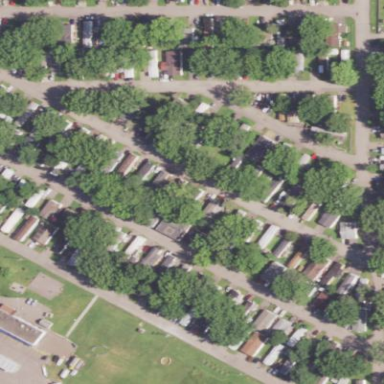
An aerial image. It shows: Residential area consisting of mobile homes.